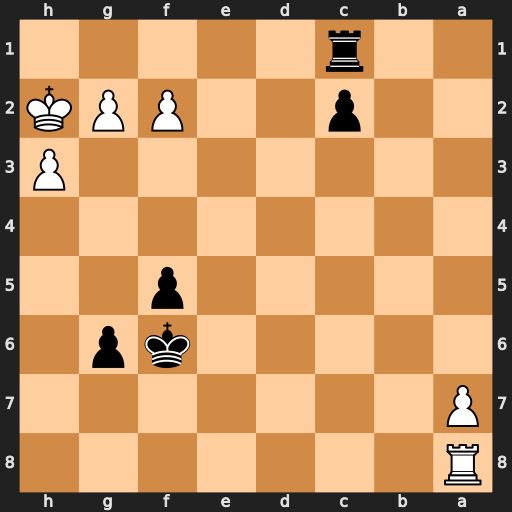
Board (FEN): R7/P7/5kp1/5p2/8/7P/2p2PPK/2r5
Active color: b
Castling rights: -
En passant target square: -
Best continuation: Rh1+ Kxh1 c1=Q+